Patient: sex M, age 79
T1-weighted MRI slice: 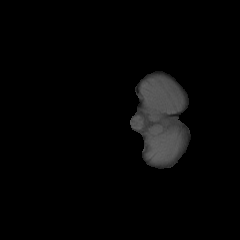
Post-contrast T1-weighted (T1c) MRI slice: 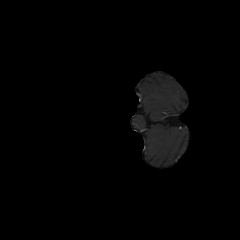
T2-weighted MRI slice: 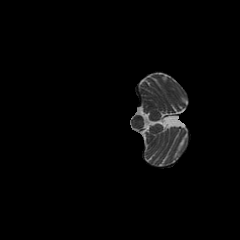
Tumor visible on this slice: no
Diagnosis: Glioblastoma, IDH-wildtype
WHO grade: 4